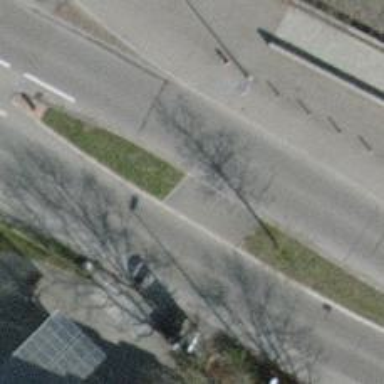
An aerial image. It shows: Uncontrolled zebra crossing with central island.